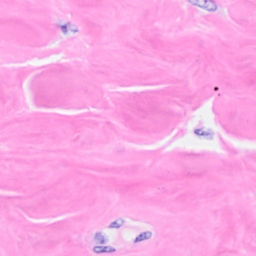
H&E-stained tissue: Breast